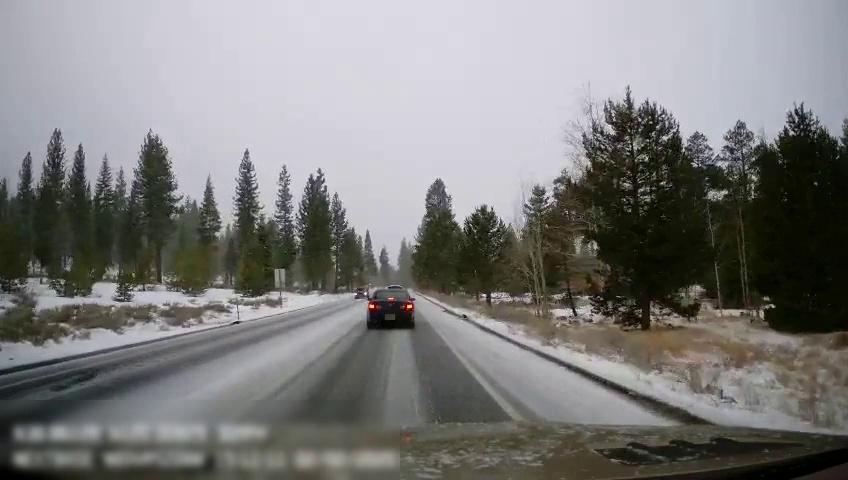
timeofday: Day
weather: Snowy
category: Drivable Space
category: Vehicles | SUV
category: Vehicles | Car
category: Vehicles | Car